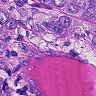
Metastatic tissue present: yes